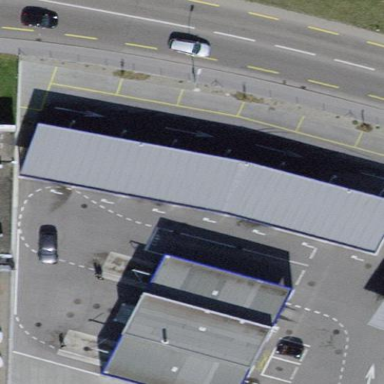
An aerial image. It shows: Building housing car wash facility.